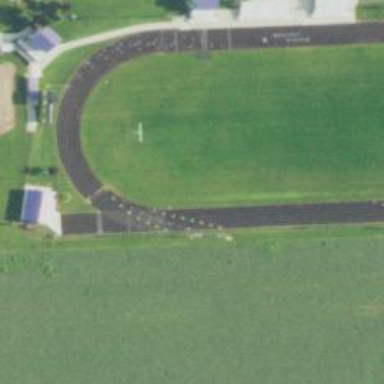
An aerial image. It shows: Athletics track located on leisure land.